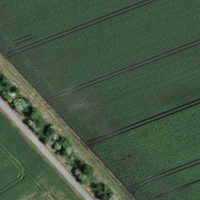
EUNIS habitat code: 52
Species observed at this site:
Chelidonium majus